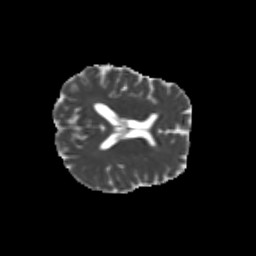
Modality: MD
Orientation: axial
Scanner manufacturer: siemens
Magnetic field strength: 3 T
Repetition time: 9.2 s
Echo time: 0.084 s